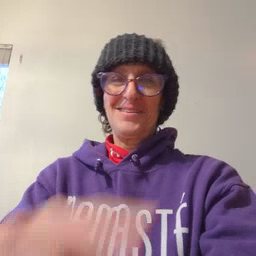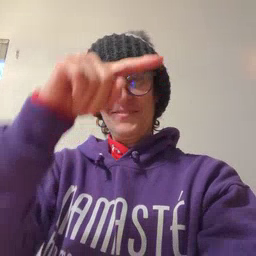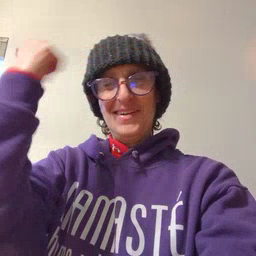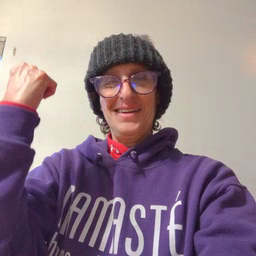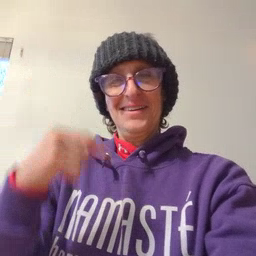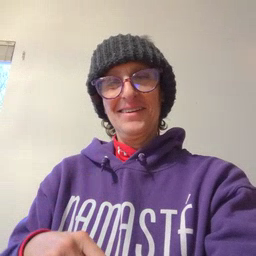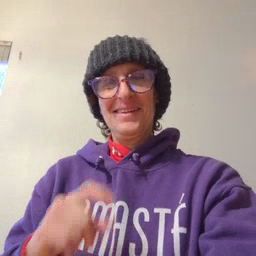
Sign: black